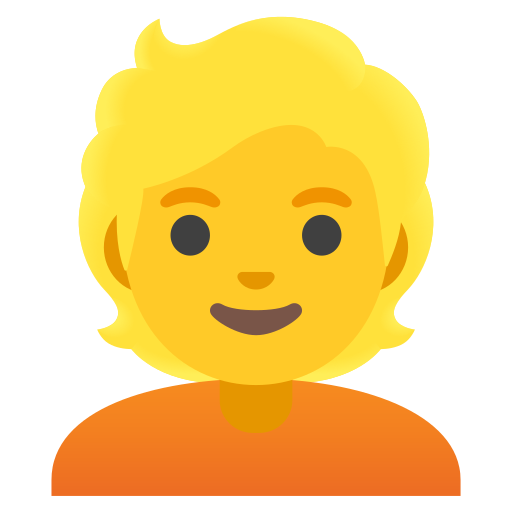
Emoji: 👱